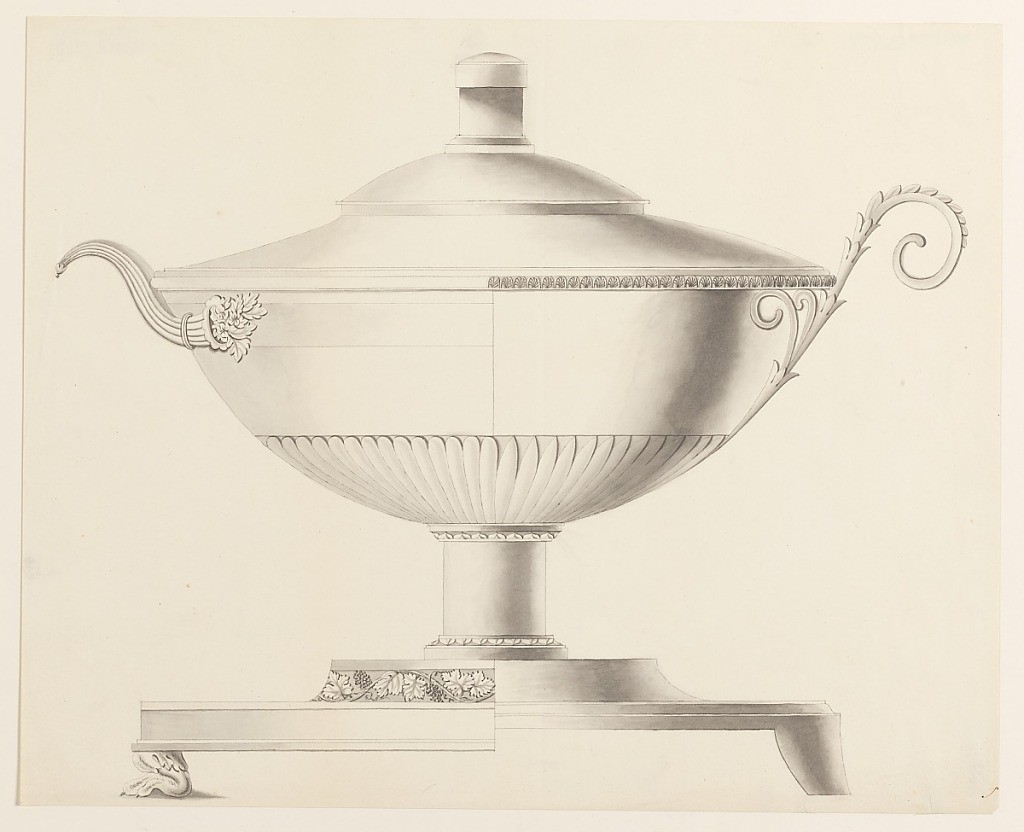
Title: Design for a Tureen with Alternate Suggestions
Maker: Joseph Anton Seethaler II, German, 1799–1868
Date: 1825–35
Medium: Pen and black ink, brush and wash on paper
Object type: Drawing
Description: Design for a tureen with alternate schemes of decoration. The left half of the vessel is decorated with a handle composed of a cornucopia, and the base is banded with a grapevine meander and rests on a paw foot. The right half is banded by a repeating palmette motif and handle in the form of a plant stalk. Finial unadorned.